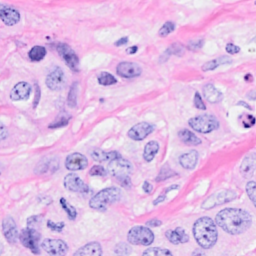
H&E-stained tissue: Breast